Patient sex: F
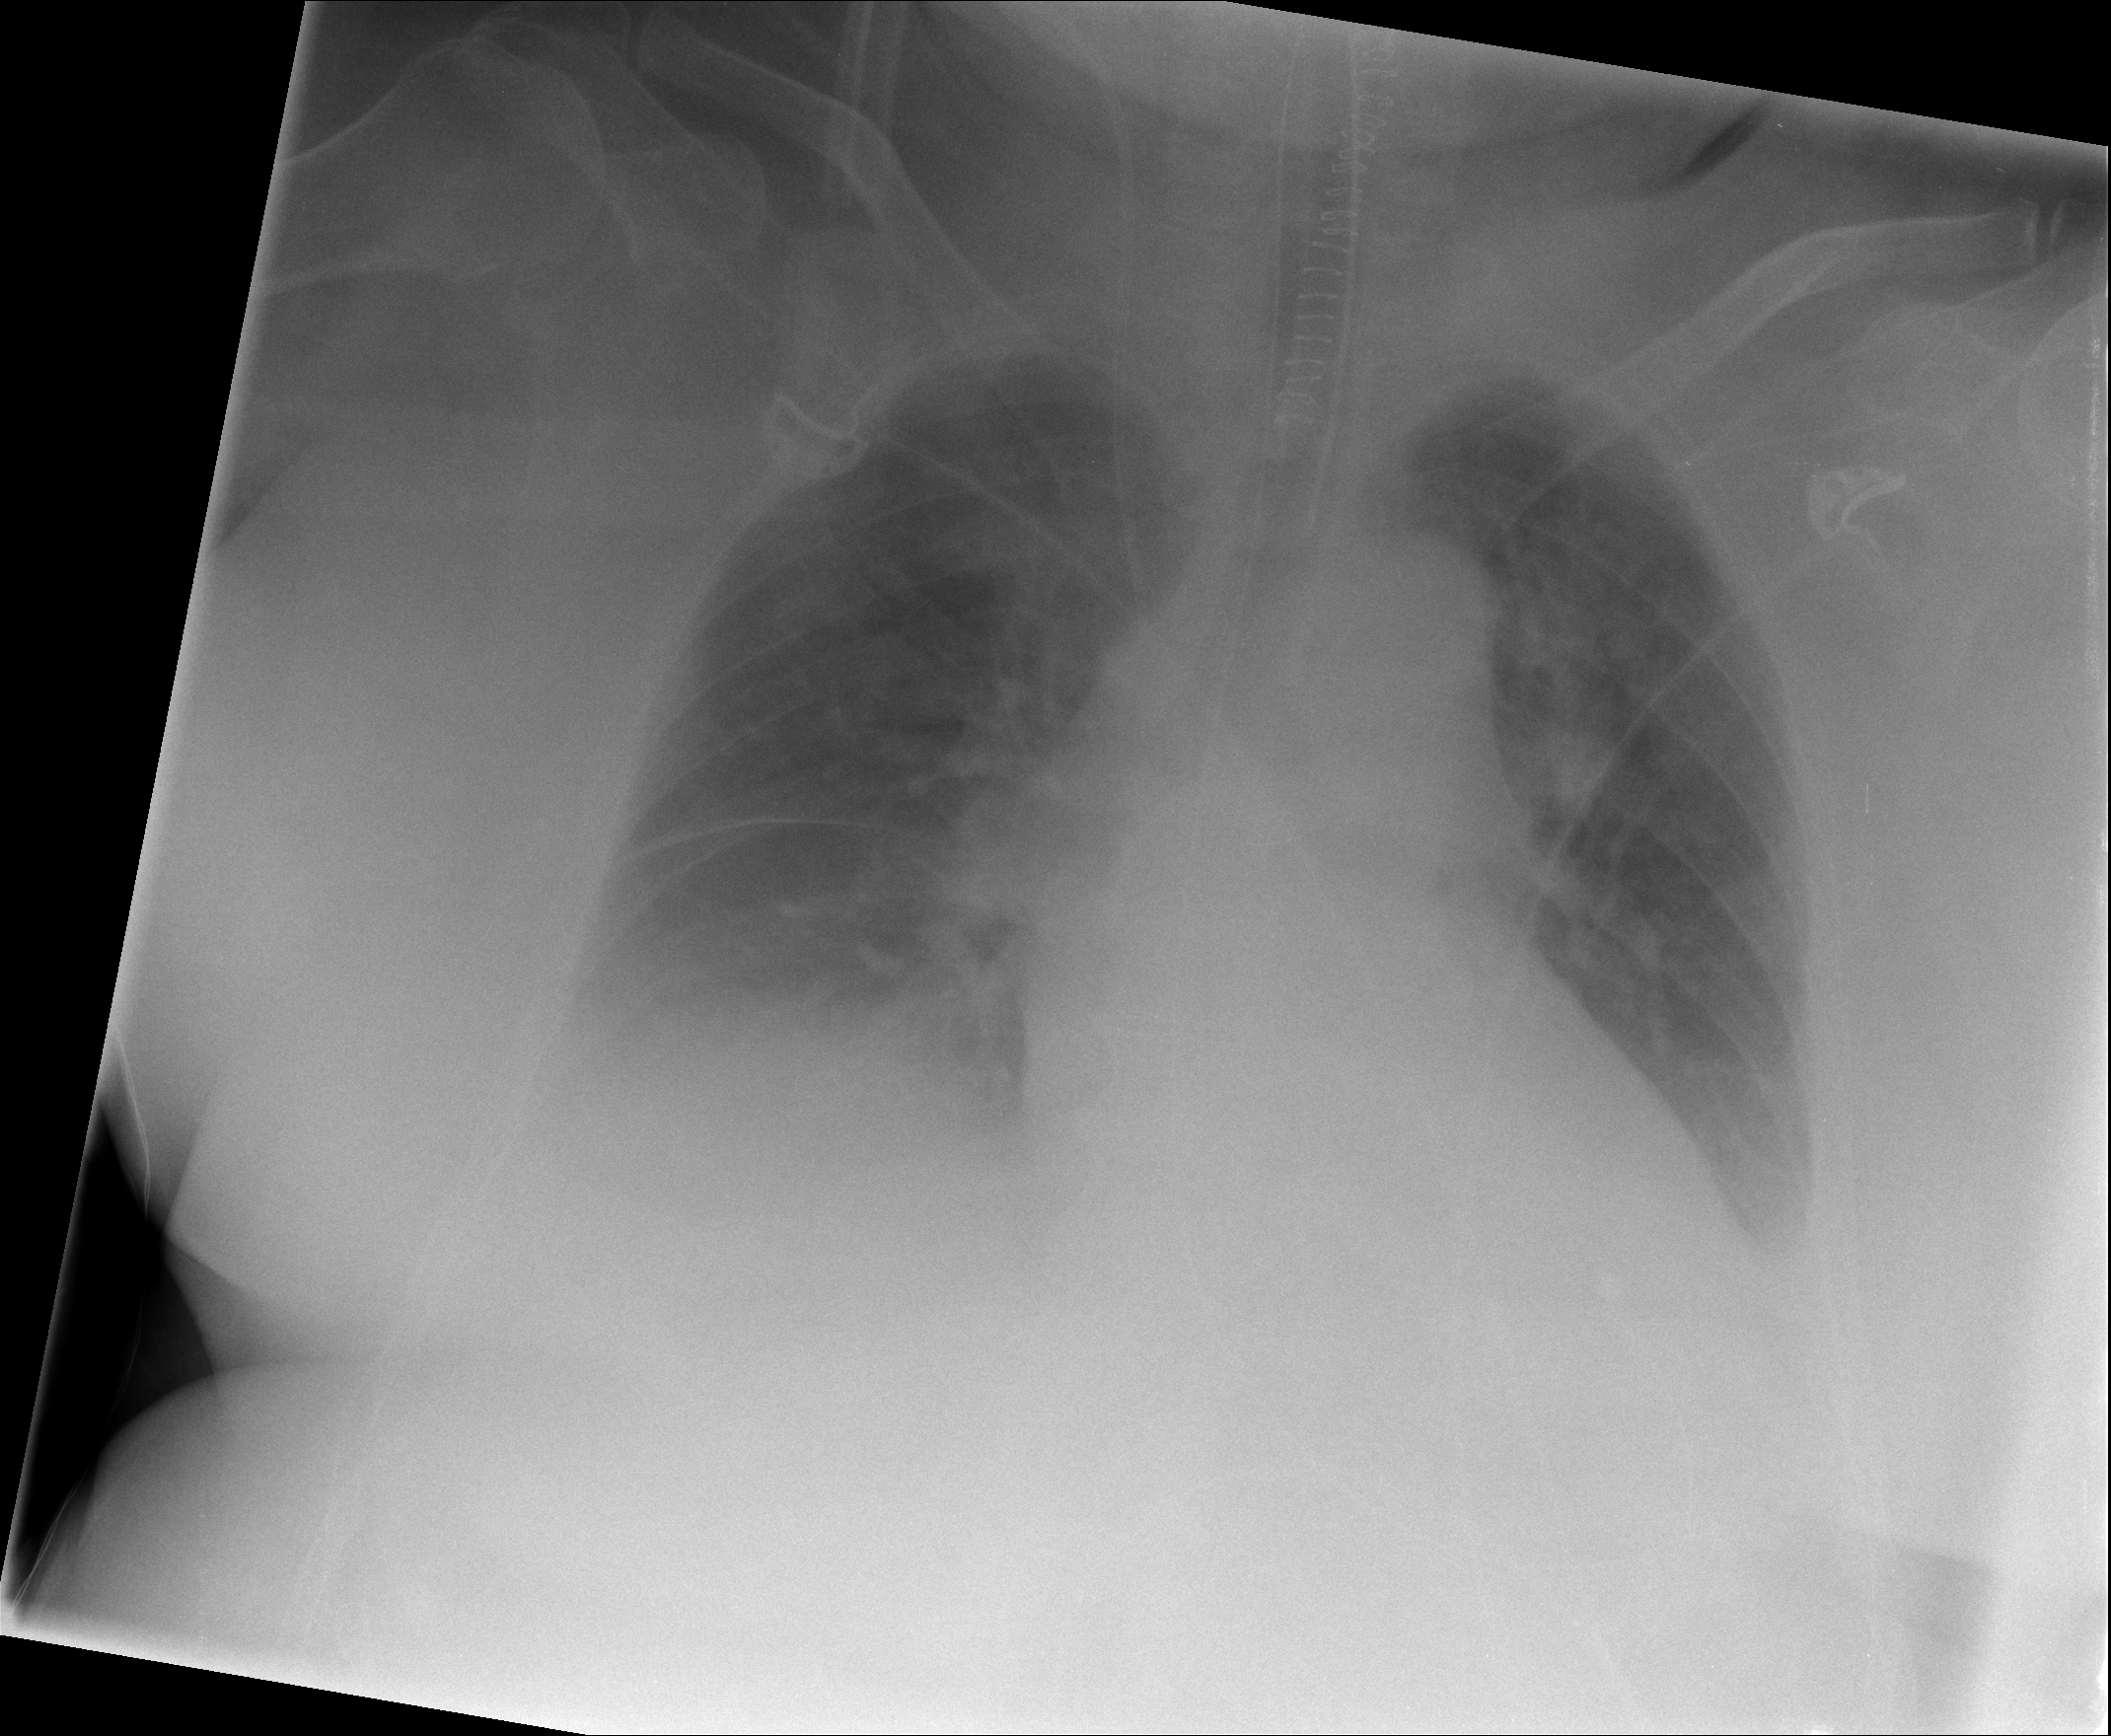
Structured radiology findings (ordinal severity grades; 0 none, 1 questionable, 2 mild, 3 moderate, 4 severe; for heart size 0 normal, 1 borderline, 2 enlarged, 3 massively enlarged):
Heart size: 1
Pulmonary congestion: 2
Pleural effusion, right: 3
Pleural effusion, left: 2
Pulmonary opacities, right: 1
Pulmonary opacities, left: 1
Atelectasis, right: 3
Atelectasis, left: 2